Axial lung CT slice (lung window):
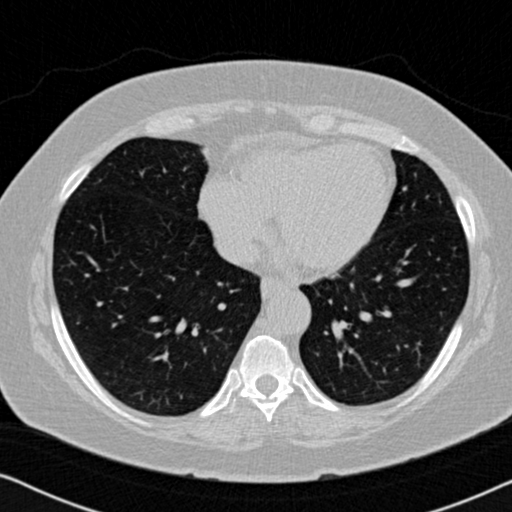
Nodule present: no